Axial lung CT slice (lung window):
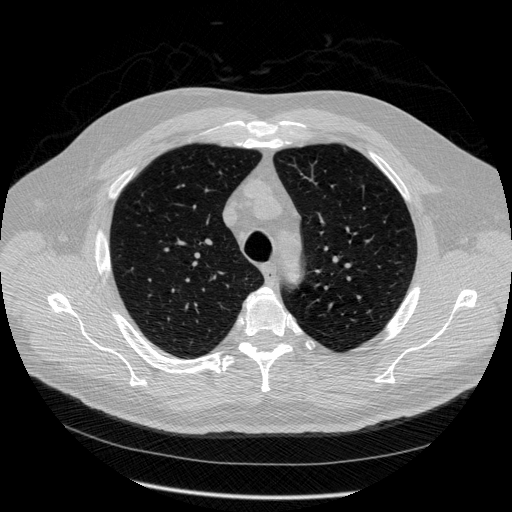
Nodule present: no